Interaction volume radius: 10 \u00c5
Interaction volume height: 20 \u00c5
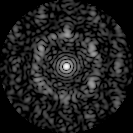
Disorder parameter: 0.6601